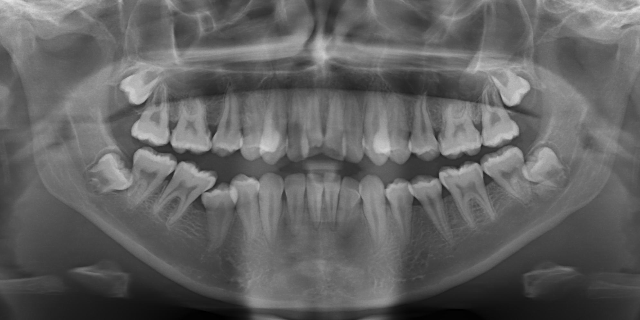
adult